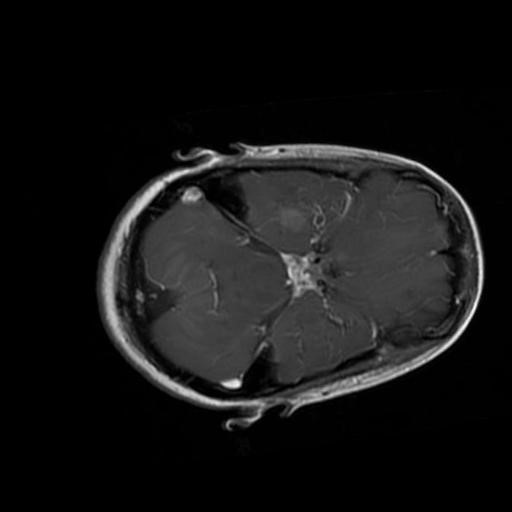
Label: brain_glioma